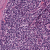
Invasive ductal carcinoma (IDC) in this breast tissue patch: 1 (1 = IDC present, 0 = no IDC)